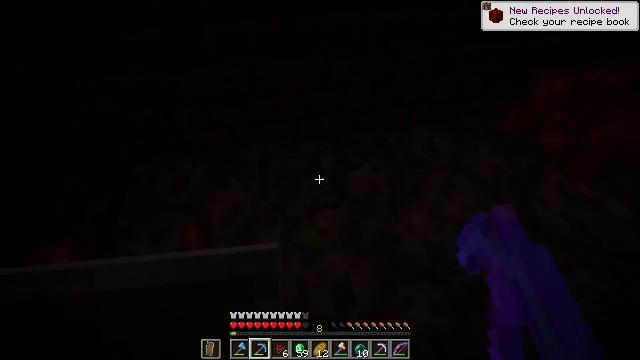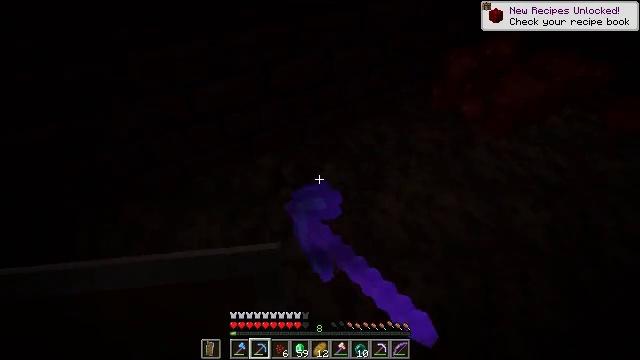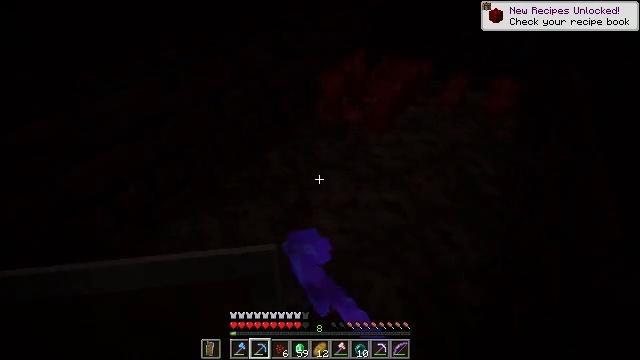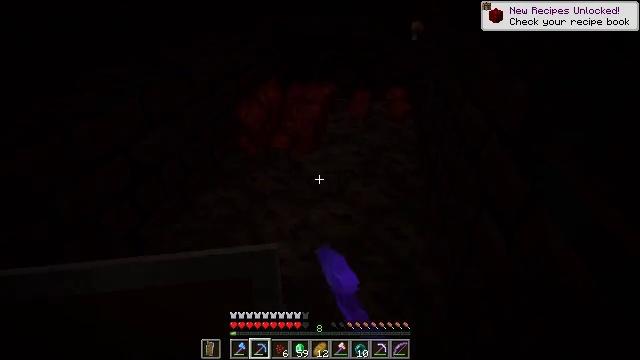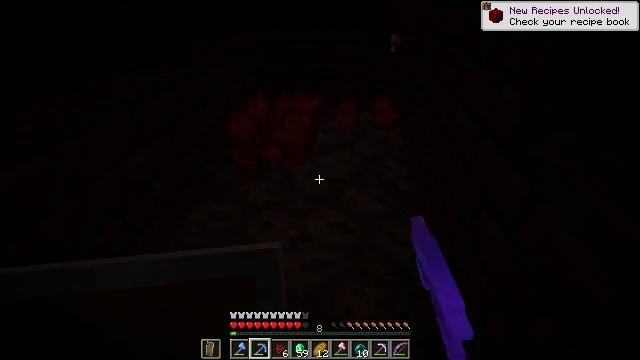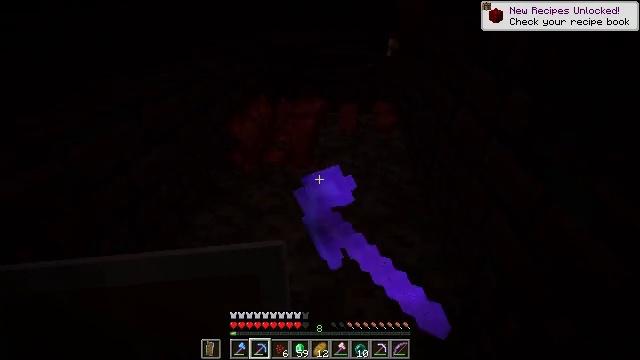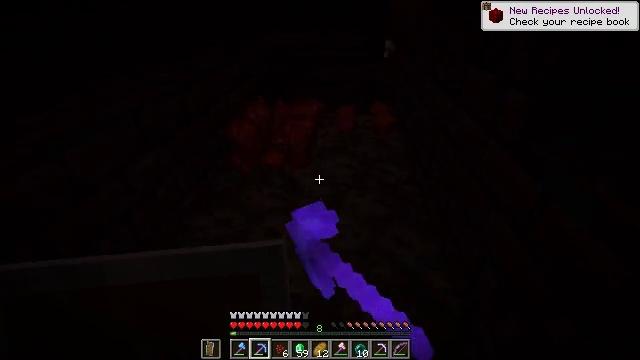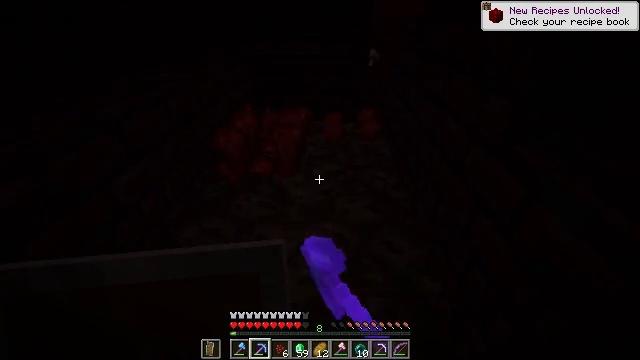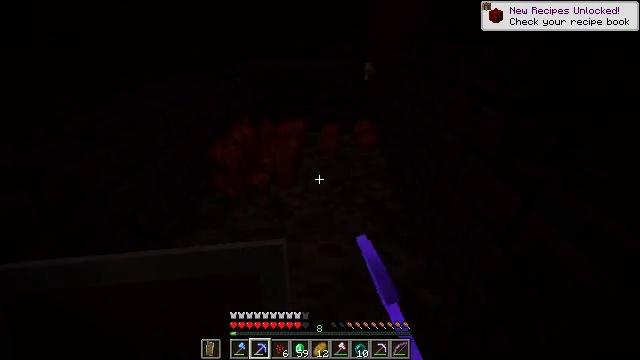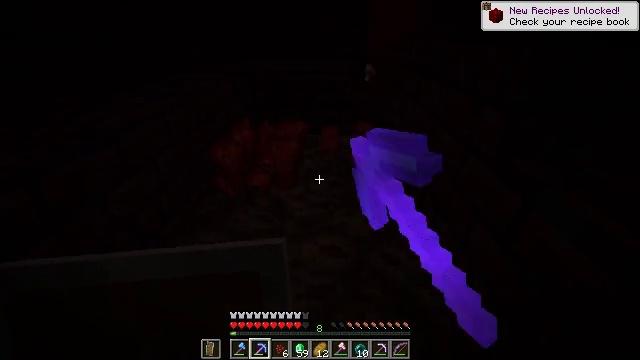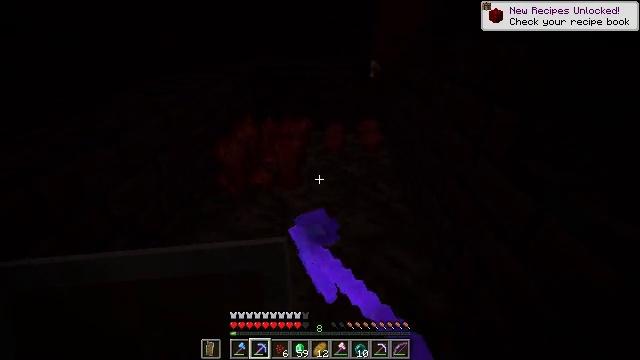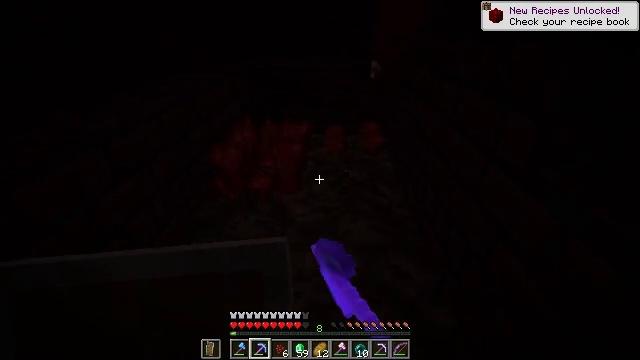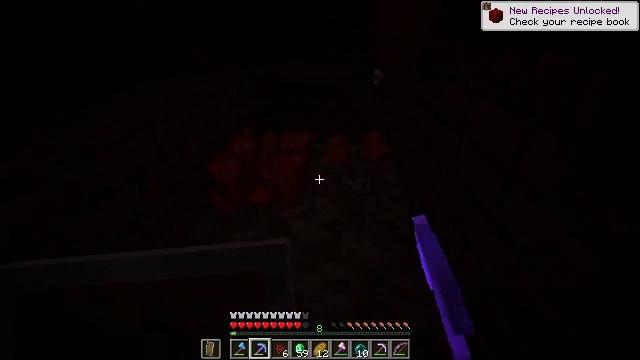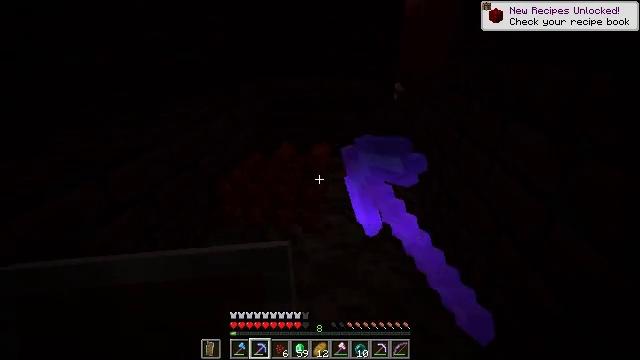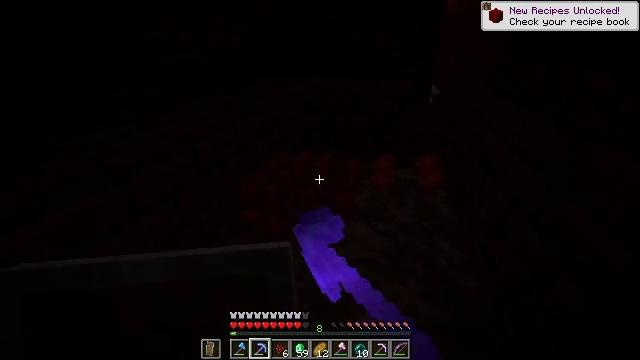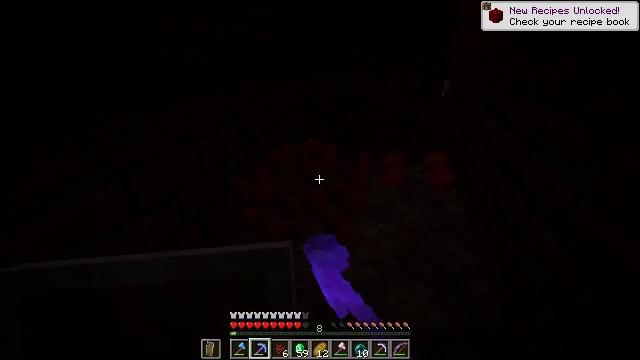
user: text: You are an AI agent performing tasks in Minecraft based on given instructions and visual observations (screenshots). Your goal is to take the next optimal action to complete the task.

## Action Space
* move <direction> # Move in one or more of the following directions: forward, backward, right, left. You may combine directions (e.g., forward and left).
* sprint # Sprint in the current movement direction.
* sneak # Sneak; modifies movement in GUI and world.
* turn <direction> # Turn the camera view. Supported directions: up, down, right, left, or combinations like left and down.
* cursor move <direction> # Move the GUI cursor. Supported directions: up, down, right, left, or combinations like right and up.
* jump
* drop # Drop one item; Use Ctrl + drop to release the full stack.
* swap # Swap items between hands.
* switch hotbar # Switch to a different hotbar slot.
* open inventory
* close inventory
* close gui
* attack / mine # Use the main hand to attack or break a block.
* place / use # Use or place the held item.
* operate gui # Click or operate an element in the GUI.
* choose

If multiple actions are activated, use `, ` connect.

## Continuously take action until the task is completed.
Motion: motion action
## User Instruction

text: Retrieve nether wart from the ground.
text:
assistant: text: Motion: move left, turn right and up, attack / mine
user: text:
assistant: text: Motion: move left, turn right and up, attack / mine
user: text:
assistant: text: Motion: move left, turn right and up, attack / mine
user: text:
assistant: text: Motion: move left, turn right and up, attack / mine
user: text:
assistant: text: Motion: turn right, attack / mine
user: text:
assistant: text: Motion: attack / mine
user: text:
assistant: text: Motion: turn right and up, attack / mine
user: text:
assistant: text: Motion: turn up, attack / mine
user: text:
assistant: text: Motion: attack / mine
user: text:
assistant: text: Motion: move forward, attack / mine
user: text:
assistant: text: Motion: move forward, attack / mine
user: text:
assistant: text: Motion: move forward, turn up, attack / mine
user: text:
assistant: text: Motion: move forward, turn left and up, attack / mine
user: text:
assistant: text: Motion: move forward, turn left, attack / mine
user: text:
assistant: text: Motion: move forward, turn left and down, attack / mine
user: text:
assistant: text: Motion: move forward, turn left and down, attack / mine
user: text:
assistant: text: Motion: move forward and move left, attack / mine
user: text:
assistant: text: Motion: move forward and move left, attack / mine
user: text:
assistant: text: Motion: attack / mine